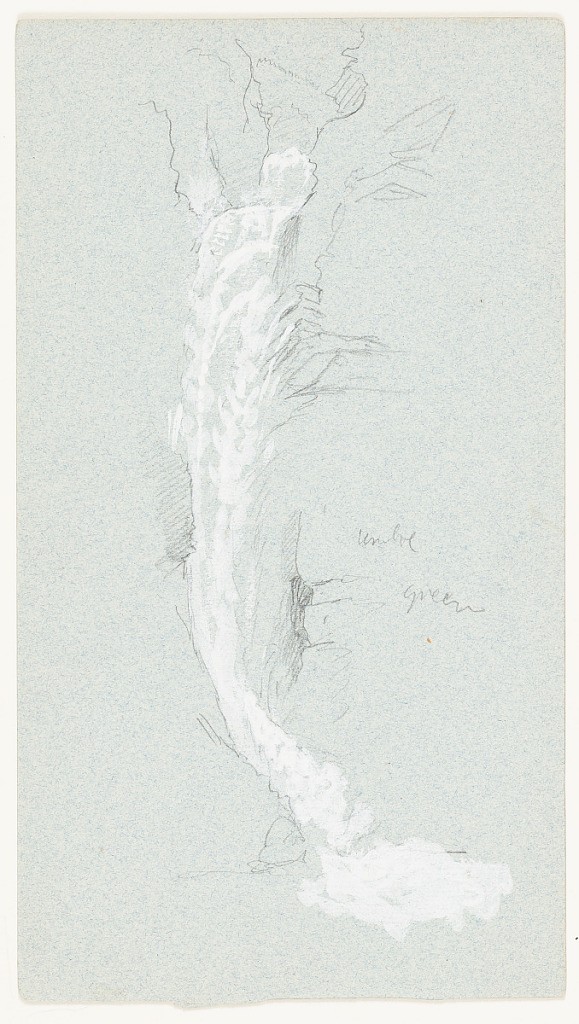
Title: Cascade near the Königssee, Germany
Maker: Frederic Edwin Church, American, 1826–1900
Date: August 2, 1868
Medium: Graphite and white gouache on blue laid paper; verso: graphite
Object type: Drawing
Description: Landscape sketch of a waterfall near the Königssee, Germany. At center, the water--rendered in white gouache--cascades down a cleft in the mountainside and gathers in a foaming pool at its base. Sharp forms of the rocky ledge visible along upper margin. Waterfall curves slightly to the left.

Verso: Architecture sketches showing view of houses, a wooden cabin, and a village at the foot of a mountain. At upper center, two possibly urban, stone houses are shown obliquely. At center, a simple rectilinear log cabin is visible, built on a rocky slope. Oppositely oriented at lower center, a village with a prominent tower is shown at the base of a steep mountainside.